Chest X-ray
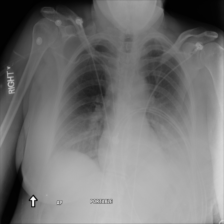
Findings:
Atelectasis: negative
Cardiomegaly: negative
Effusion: positive
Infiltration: positive
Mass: negative
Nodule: negative
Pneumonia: negative
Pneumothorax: positive
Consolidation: negative
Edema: negative
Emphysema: negative
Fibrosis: negative
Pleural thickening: negative
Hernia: negative